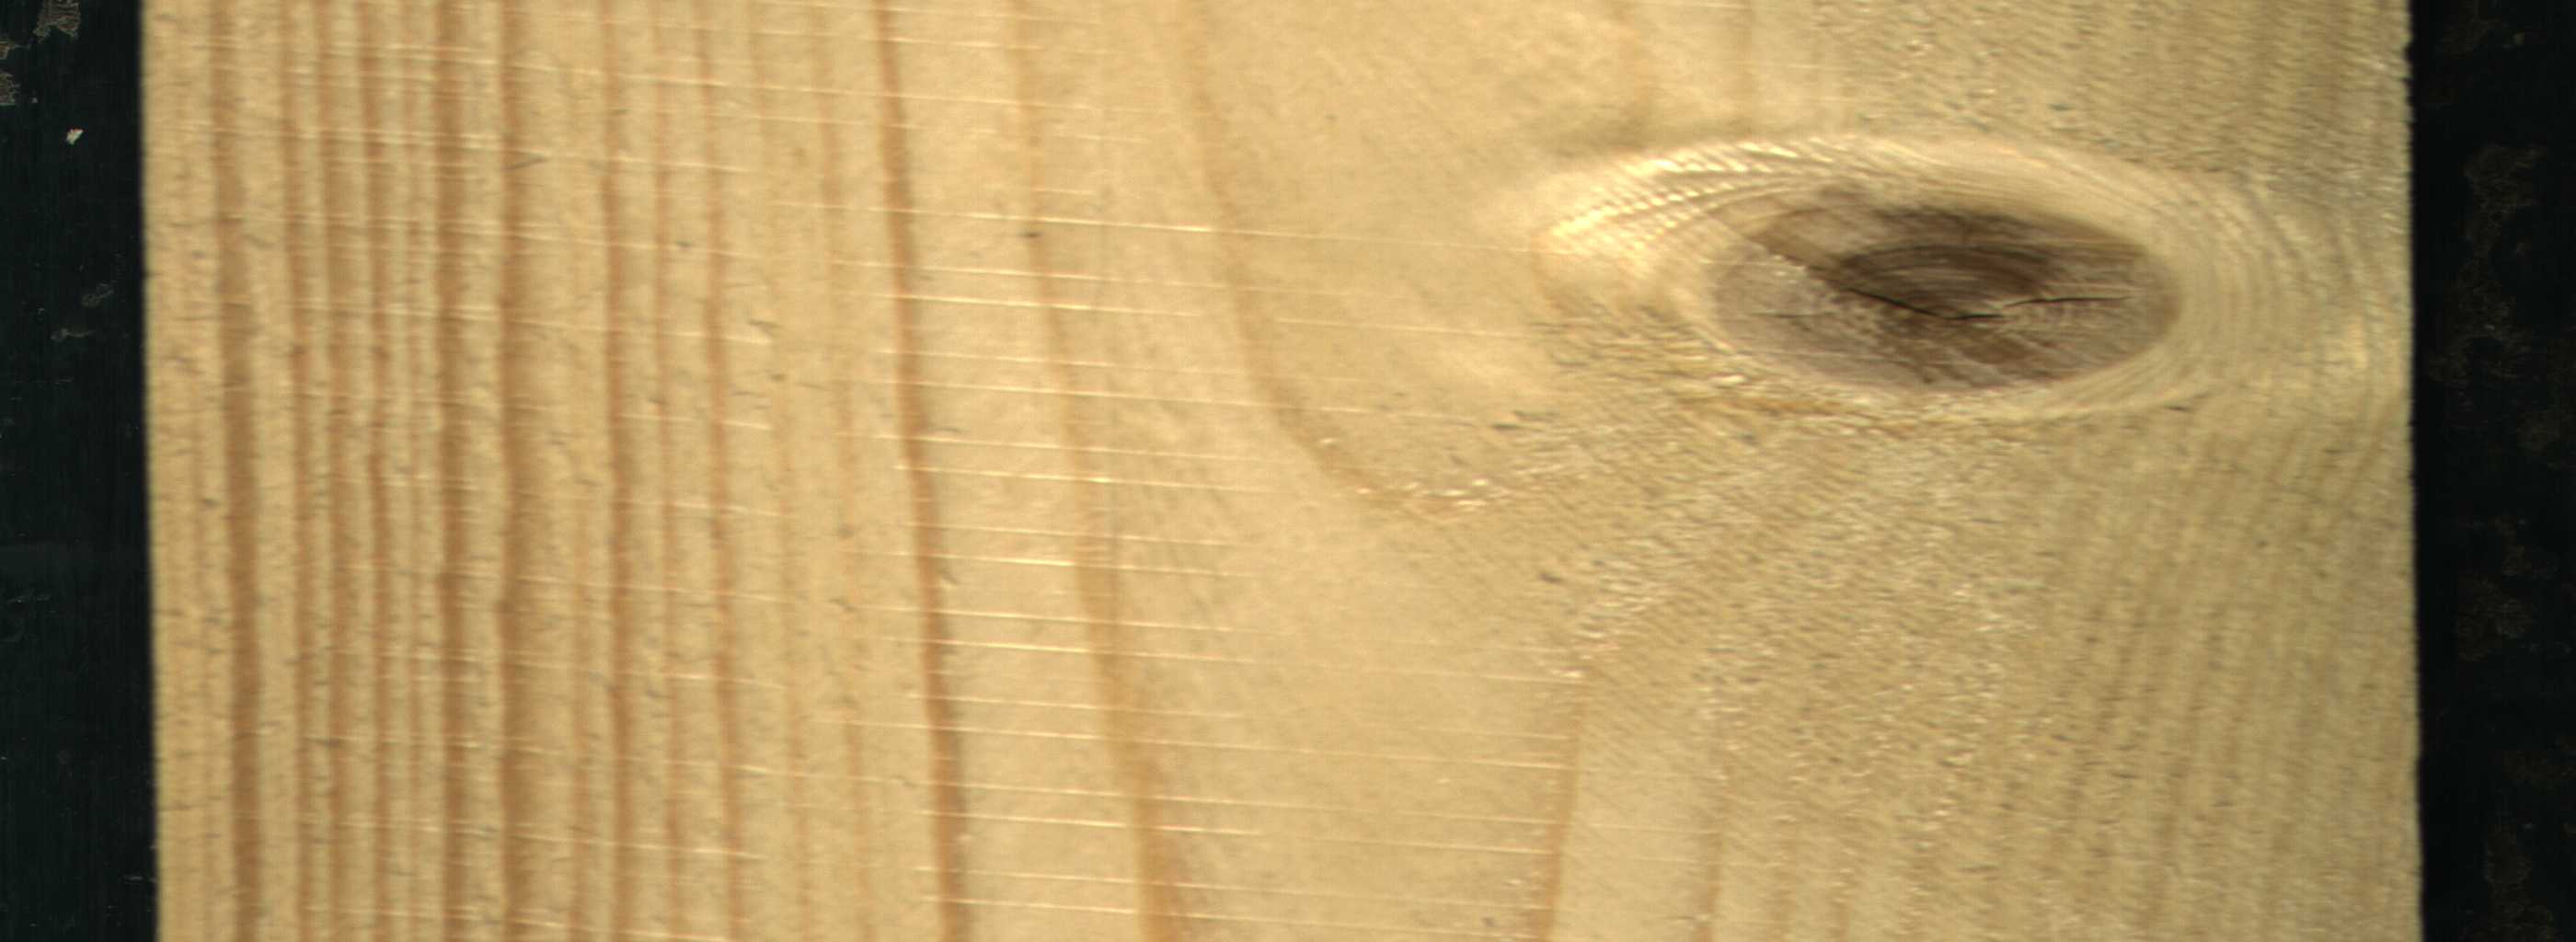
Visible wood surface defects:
knot_with_crack
Dead_Knot
Dead_Knot